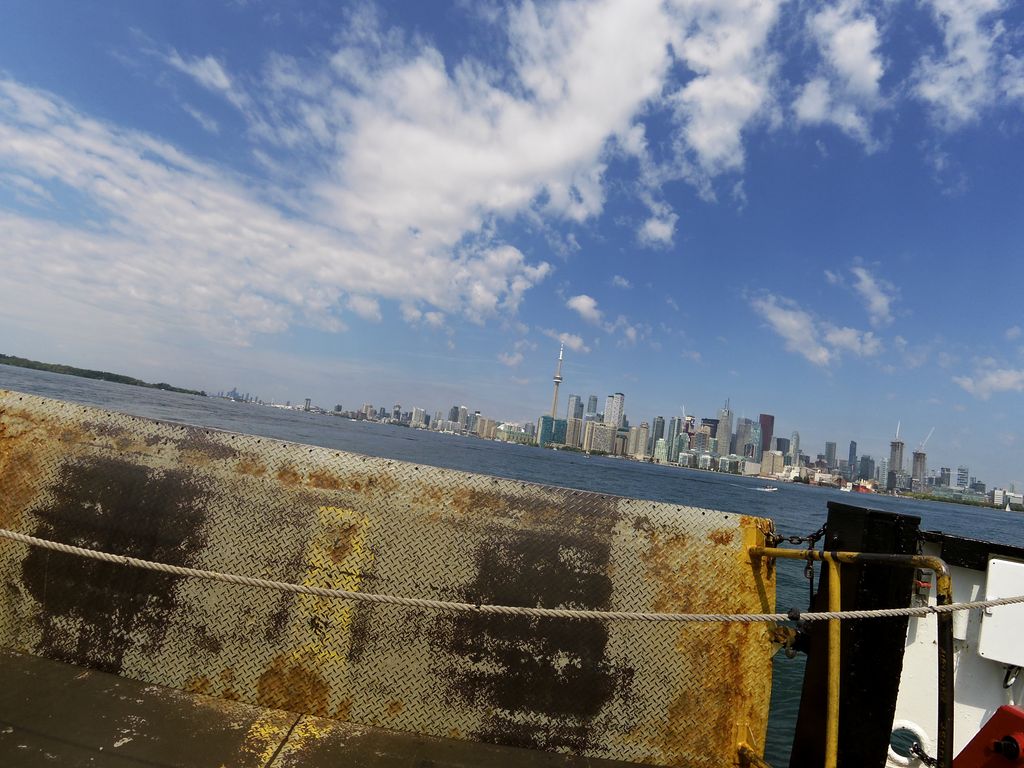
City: toronto